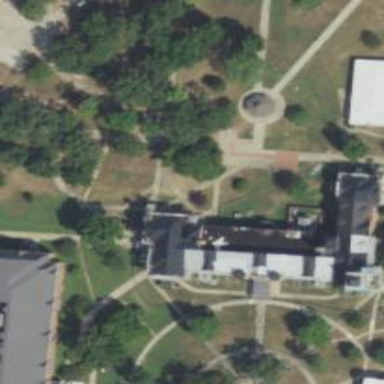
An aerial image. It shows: University building.